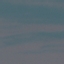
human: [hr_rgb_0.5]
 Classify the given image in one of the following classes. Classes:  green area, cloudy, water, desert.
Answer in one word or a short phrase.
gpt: water